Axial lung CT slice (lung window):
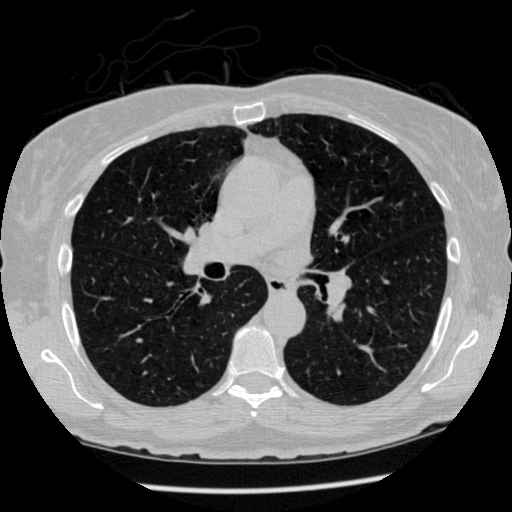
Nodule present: no